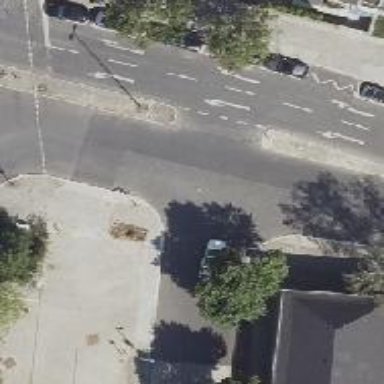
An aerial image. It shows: Unmarked road crossing.